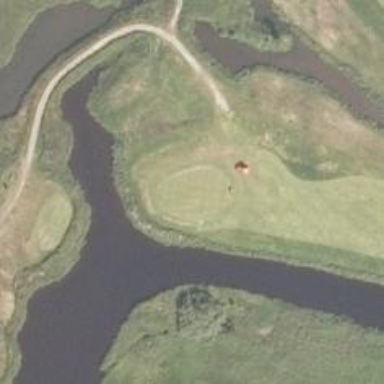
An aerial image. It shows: View of golf hole.